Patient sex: F
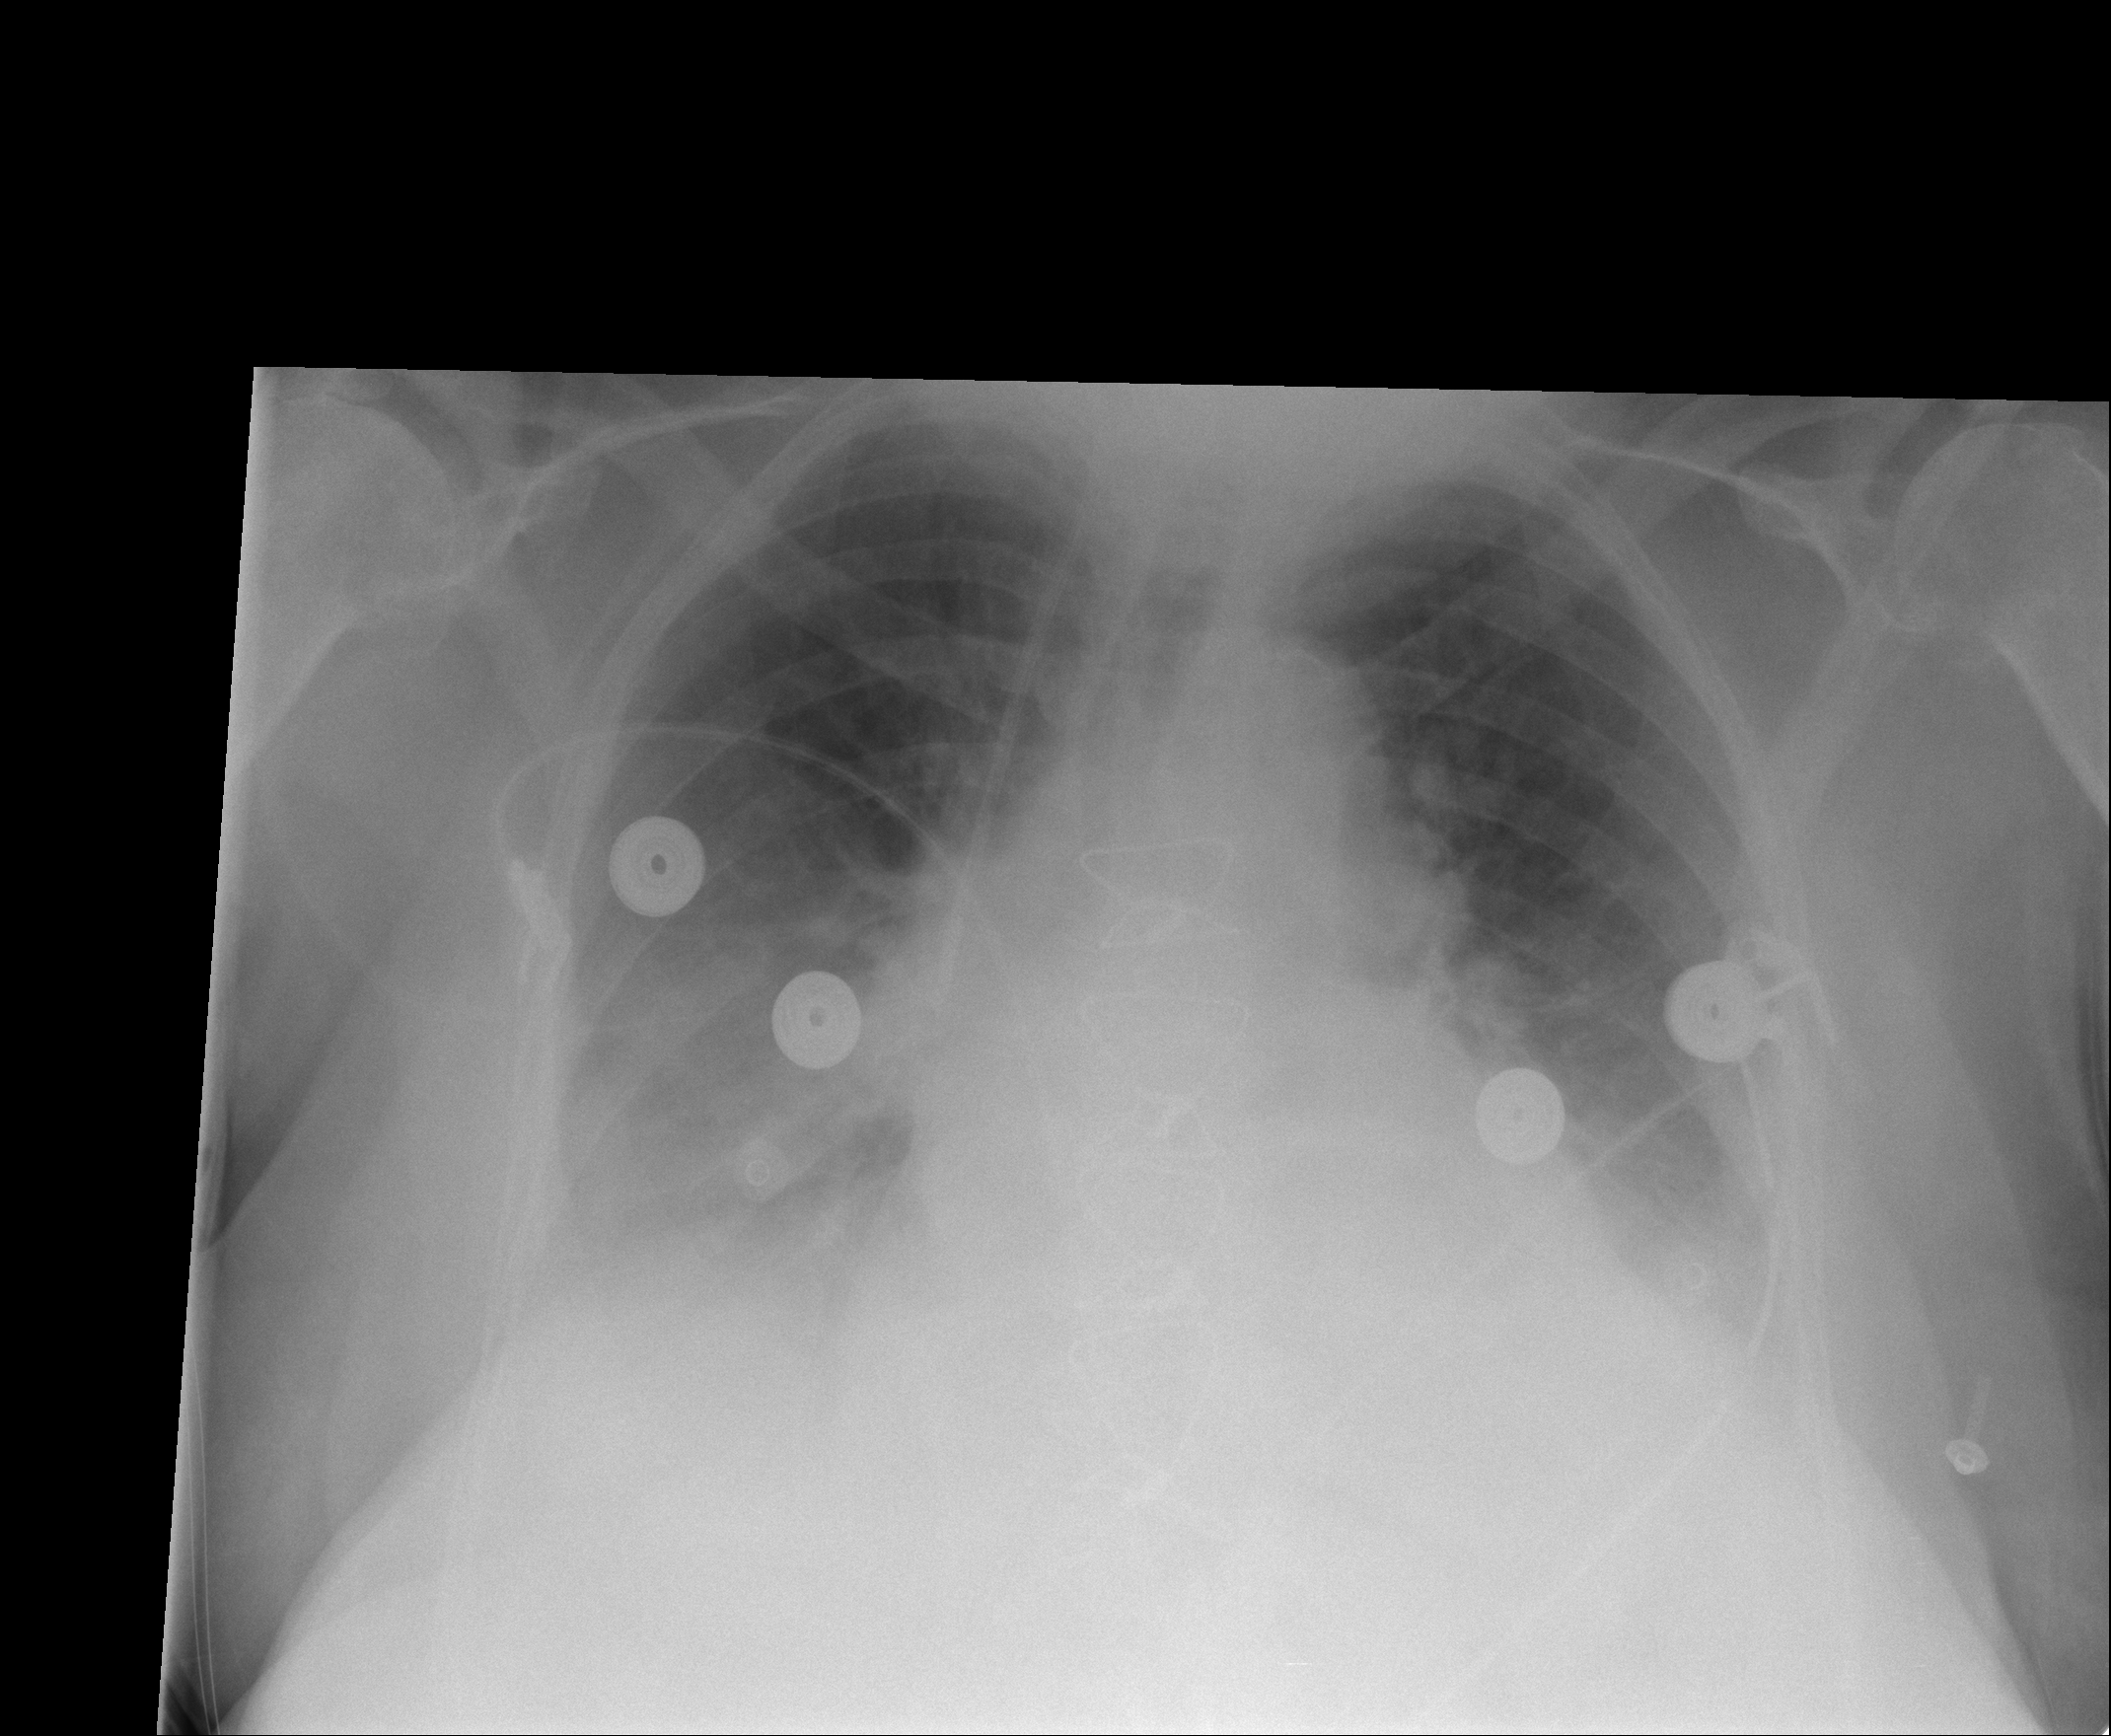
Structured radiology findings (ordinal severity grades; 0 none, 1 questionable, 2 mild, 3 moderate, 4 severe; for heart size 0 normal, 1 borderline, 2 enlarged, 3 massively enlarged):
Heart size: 3
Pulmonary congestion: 2
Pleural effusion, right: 2
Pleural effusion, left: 2
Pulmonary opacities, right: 0
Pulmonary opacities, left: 0
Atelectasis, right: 2
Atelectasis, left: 2